Question: I have list of points with length n (in below example n = 6) after that I have made some other points based on these default point for example point 7 are made by "anding" point 5 and point 4 and so on now my question is based on the data structure I have, how can I retrieve the chain of formula? for example for the point 10 (recursive or non recursive) how can I say from where this point is coming?.
If I want to know how point 10 is made it must return something like this:
'''
(((5 & 4) | 3) | 2) & (5 & 4)
'''

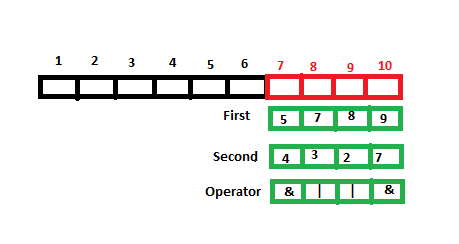
Answer: You need a representation of what you've got before you start. I suggest sth like this:
'''
points = [ None, # dummy value to fill index 0 (we want to start at 1)
None, None, None, None, None, None, # for the first six atoms
(5, 4, '&'), # for point 7
(7, 3, '|'), # for point 8
(8, 2, '|'), # for point 9
(9, 7, '&') ] # for point 10
'''
Then creating a formula as a string is just recursive:
'''
def formula(points, n):
if points[n] is None:
return str(n)
a, b, operator = points[n]
return '(%s %s %s)' % (formula(points, a), operator, formula(points, b))
print formula(points, 10)
'''
This will print
'''
((((5 & 4) | 3) | 2) & (5 & 4))
'''
To get all points used in a formula as a set, just use this:
'''
def used(points, n):
if points[n] is None:
return { n }
a, b, operator = points[n]
return used(points, a) | used(points, b)
print used(points, 10)
'''
will print:
'''
set([2, 3, 4, 5])
'''